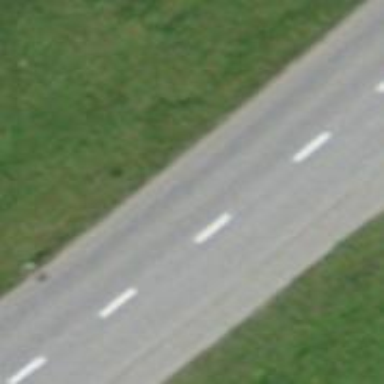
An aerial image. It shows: Primary road with asphalt surface.